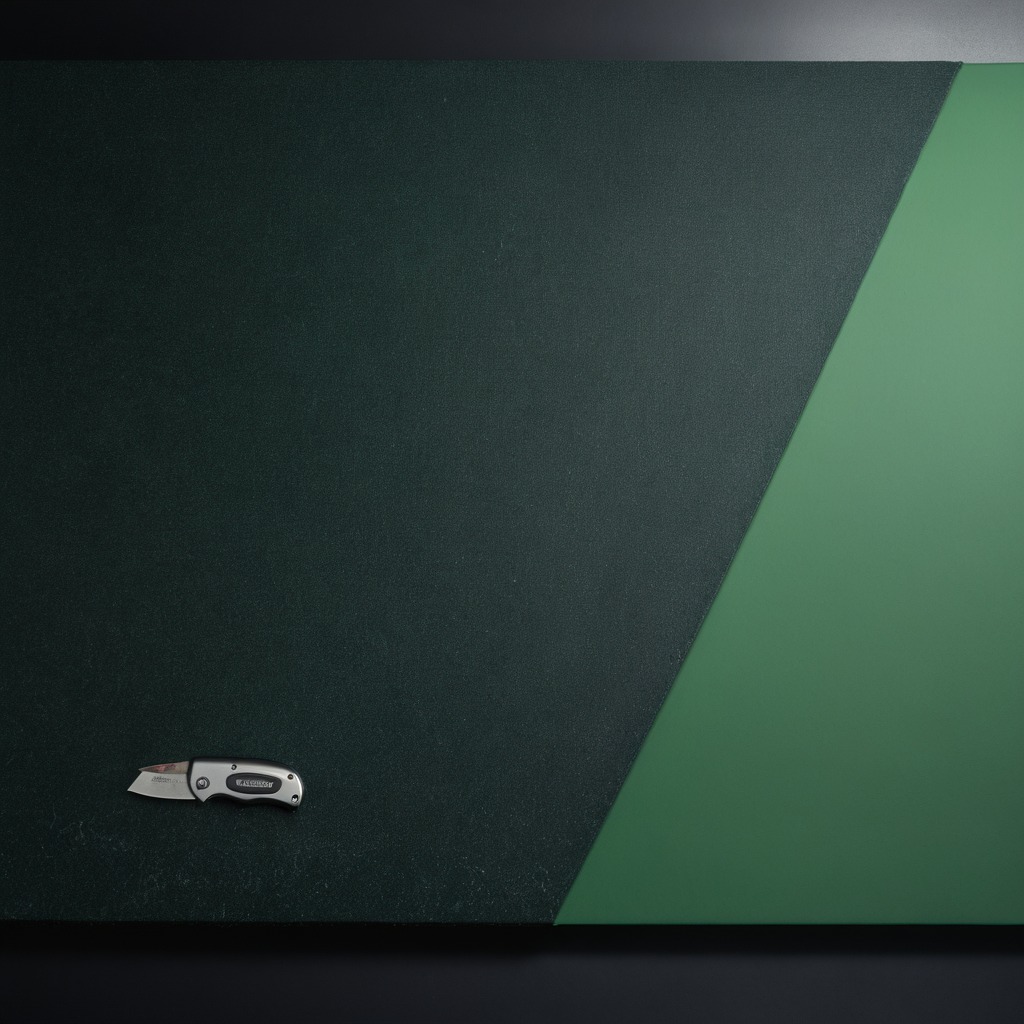
A utility knife lies on a green rubber mat on a clean granite tabletop inside a workshop at night dim ambient light soft shadows worn but beneath the mat